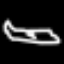
Label: airplane